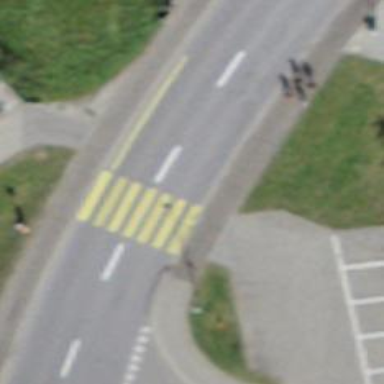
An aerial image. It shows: Marked road crossing.